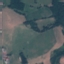
Land use / land cover: Pasture